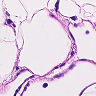
Metastatic tissue present: no